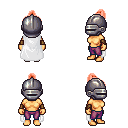
a pixel art fantasy rpg character, female body template, human, tanned skin, white cape, magenta pants, red short topknot hairstyle, metal helm, leather bracers, four views (front, back, left, right), 2x2 character sprite sheet, small pixel art, hard edges, no anti-aliasing